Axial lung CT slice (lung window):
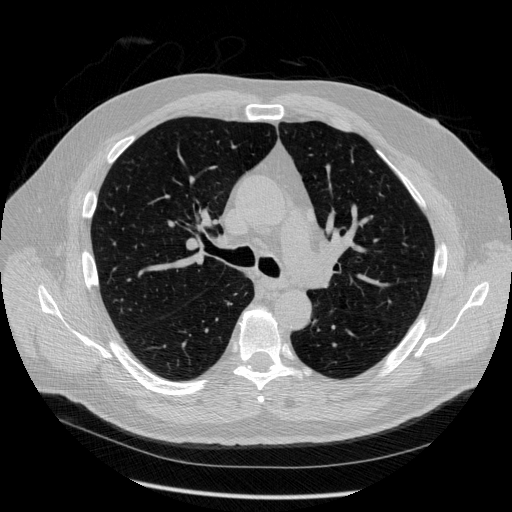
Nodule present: no